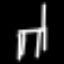
Label: chair